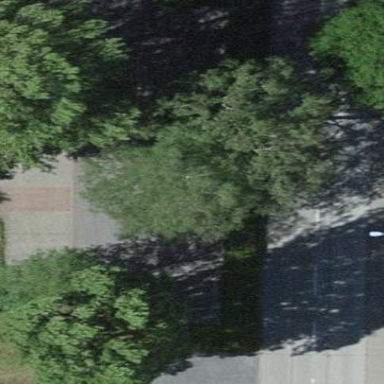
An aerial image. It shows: Parking area with surface.